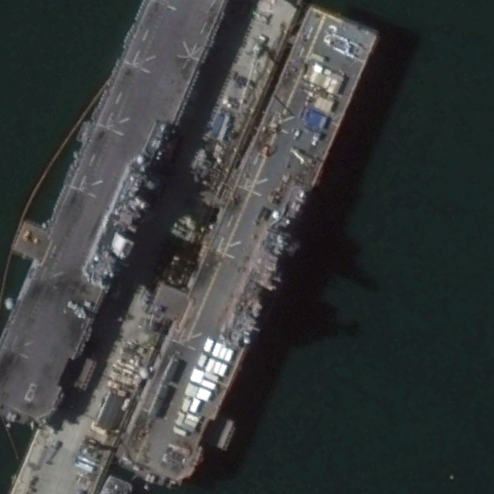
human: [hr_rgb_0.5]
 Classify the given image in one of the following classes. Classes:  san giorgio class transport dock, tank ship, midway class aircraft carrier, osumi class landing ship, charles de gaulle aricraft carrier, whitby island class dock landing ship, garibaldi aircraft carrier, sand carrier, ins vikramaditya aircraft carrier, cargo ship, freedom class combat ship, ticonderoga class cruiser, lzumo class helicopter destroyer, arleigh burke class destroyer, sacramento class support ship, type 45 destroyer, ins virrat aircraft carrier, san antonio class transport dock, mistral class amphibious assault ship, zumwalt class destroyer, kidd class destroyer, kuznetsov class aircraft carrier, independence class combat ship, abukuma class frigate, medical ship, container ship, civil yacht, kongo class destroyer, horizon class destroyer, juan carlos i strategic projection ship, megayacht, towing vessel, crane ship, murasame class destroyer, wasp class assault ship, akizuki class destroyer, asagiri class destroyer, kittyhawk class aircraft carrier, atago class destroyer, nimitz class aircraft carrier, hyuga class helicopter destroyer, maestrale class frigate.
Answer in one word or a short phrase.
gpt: Wasp class assault ship